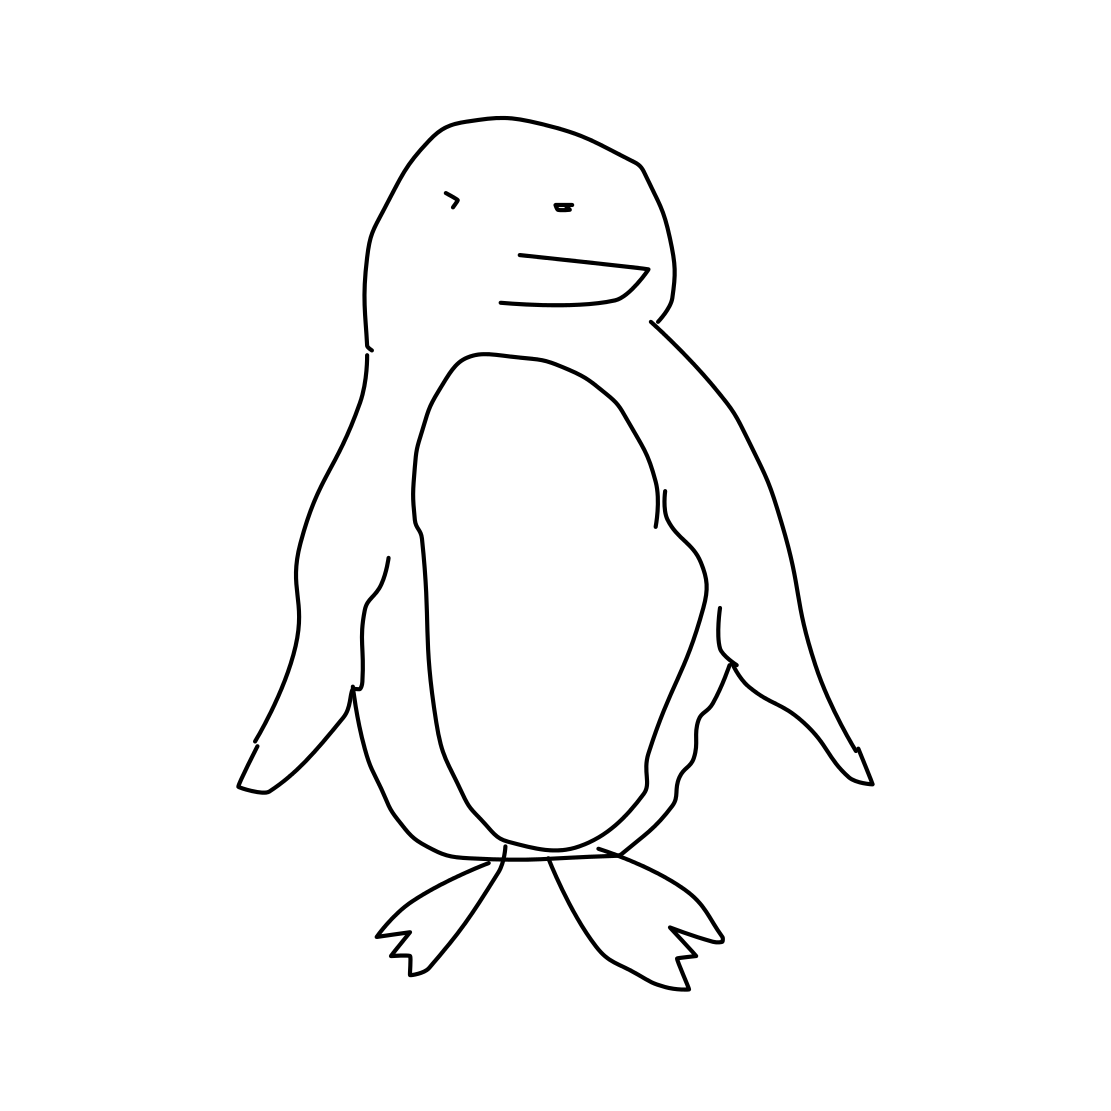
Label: penguin